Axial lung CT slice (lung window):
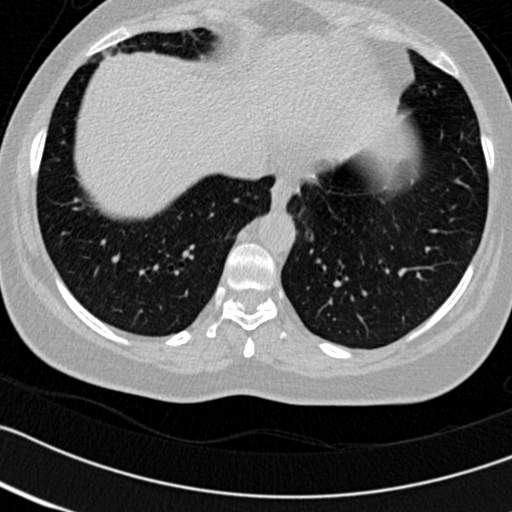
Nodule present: no